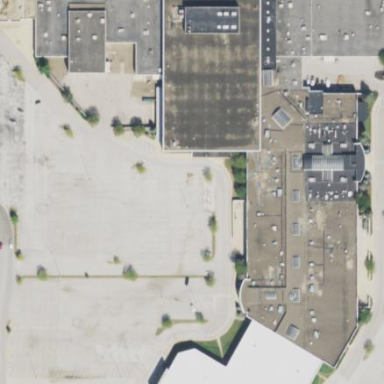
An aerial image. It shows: Mall building.